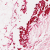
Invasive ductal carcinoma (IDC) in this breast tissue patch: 0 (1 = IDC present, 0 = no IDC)